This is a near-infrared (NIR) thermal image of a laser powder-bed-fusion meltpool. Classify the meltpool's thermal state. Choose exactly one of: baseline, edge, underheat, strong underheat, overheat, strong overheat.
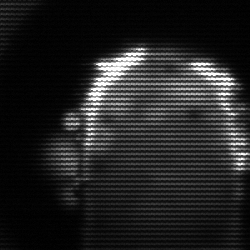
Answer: baseline